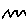
Label: zigzag